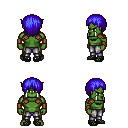
a pixel art fantasy rpg character, male body template, orc, green skin, leather shoulder armor, metal pants, blue plain hairstyle, leather bracers, ghillies, four views (front, back, left, right), 2x2 character sprite sheet, small pixel art, hard edges, no anti-aliasing